Interaction volume radius: 10 \u00c5
Interaction volume height: 25 \u00c5
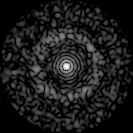
Disorder parameter: 0.8318